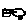
Label: car